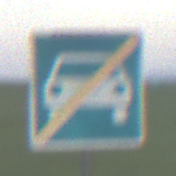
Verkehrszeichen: EndeKraftfahrstrasse
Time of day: SunriseSunset
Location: Outdoor (Nature)
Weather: PartlyCloudy
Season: NotSpecified
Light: Natural